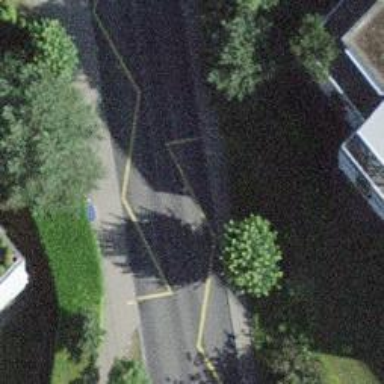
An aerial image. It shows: Trolleybus stop position for public transport.